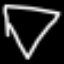
Label: diamond